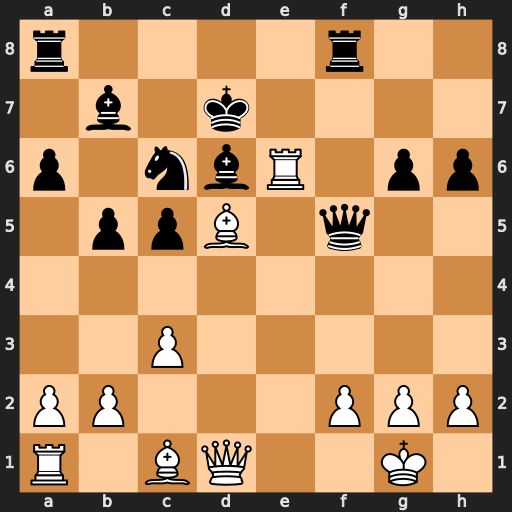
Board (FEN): r4r2/1b1k4/p1nbR1pp/1ppB1q2/8/2P5/PP3PPP/R1BQ2K1
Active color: w
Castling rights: -
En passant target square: -
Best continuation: Rxd6+ Kc7 Be3 Rad8 Bxc5